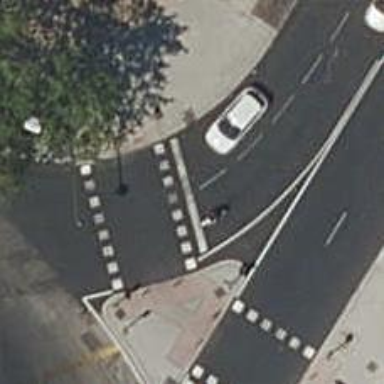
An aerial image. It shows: Tertiary road with asphalt surface. It has sidewalks on both sides and shared lane for cyclists.